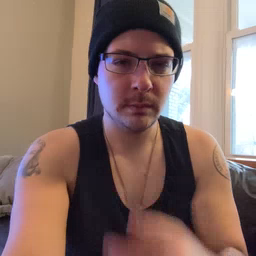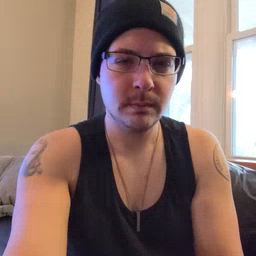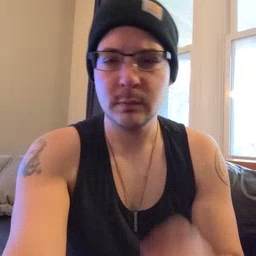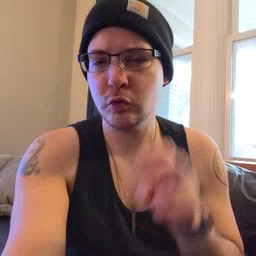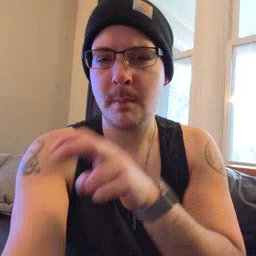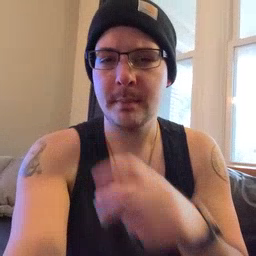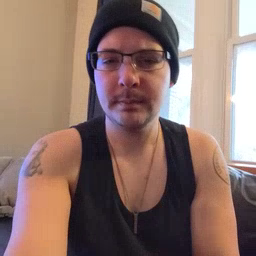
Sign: jump